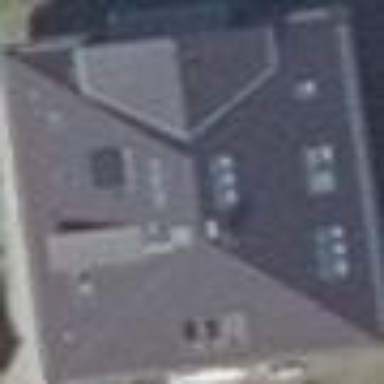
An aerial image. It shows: Detached building with half-hipped black roof.